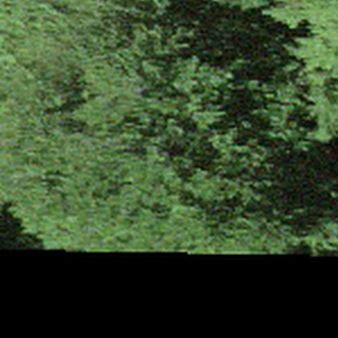
Label: other